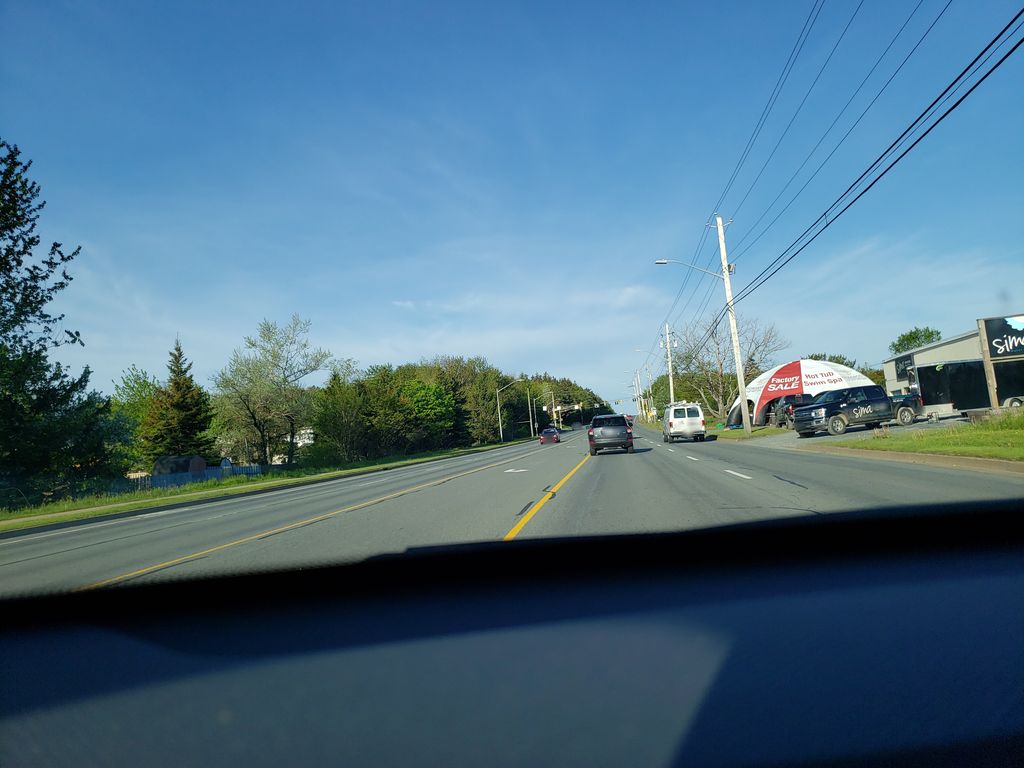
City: halifax